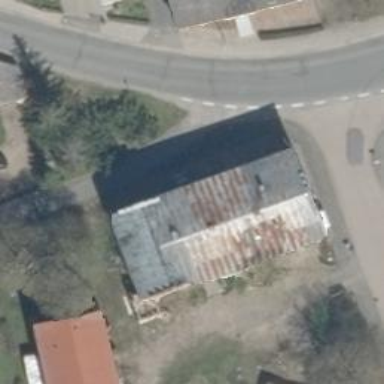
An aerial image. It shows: Cafe building.